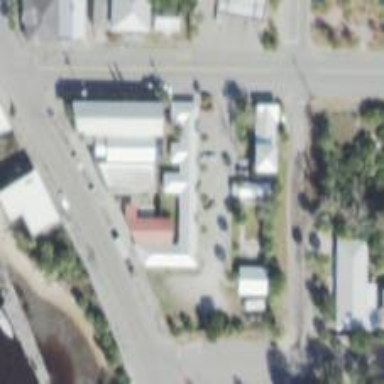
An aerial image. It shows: Commercial area with motel.